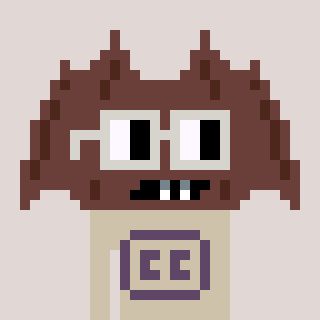
a pixel art character with square light gray glasses, a bat-shaped head and a bege-colored body on a warm background